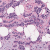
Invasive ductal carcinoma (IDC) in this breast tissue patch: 1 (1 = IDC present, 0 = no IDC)